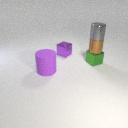
large purple rubber cylinder to the left of small green metal cube